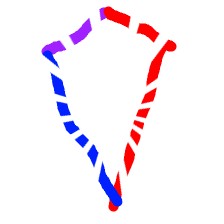
Shape: kite